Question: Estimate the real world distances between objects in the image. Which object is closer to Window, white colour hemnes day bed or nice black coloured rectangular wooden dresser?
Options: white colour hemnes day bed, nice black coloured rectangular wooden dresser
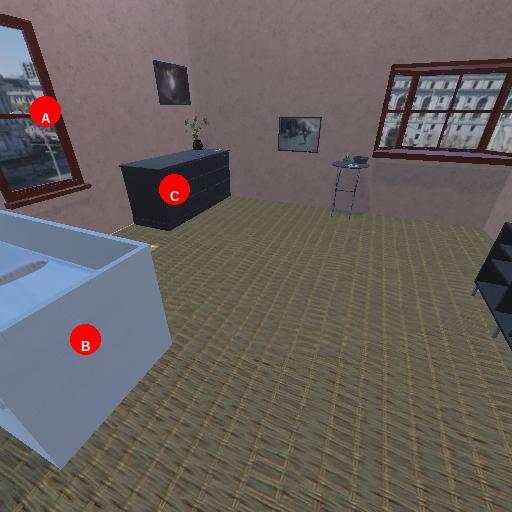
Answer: white colour hemnes day bed